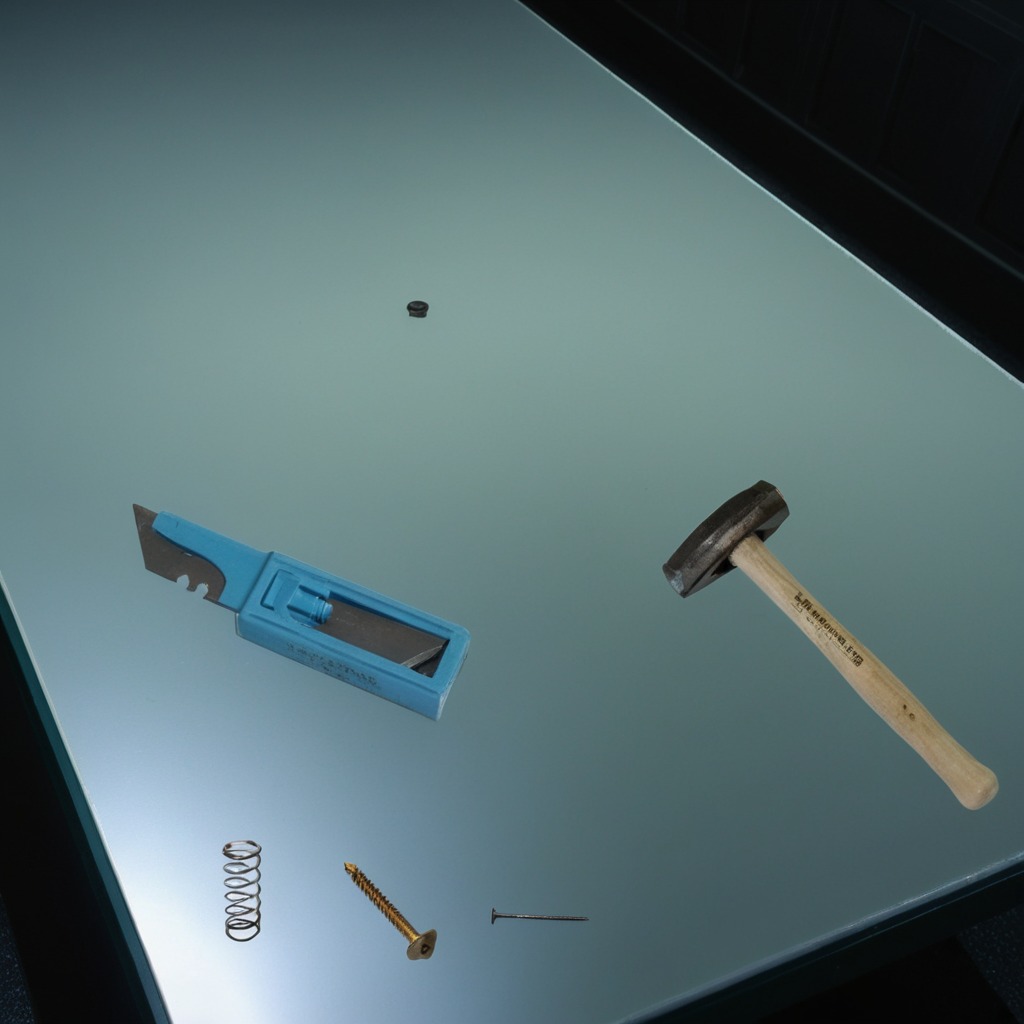
A hammer and a coiled metal spring are lying on a clean empty table in a railway signal maintenance room.